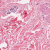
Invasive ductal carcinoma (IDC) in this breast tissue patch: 0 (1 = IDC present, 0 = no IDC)